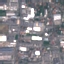
Label: Industrial